Question: I am currently compiling an assembler program in DosBox, but I keep getting some errors.
Can someone help me fix them?
I am attaching a screenshot with the errors I receive on MASM and link.

This is my code:
'''
DATA SEGMENT
NUM1 DB ?
NUM2 DB ?
RESULT DB ?
MSG1 DB 10,13,"ENTER FIRST NUMBER TO MULTIPLY : $"
MSG2 DB 10,13,"ENTER SECOND NUMBER TO MULTIPLY : $"
MSG3 DB 10 ,13,"RESULT OF MULTIPLICATION IS : $"
ENDS
CODE SEGMENT
ASSUME DS:DATA,CS:CODE
START:
MOV AX,DATA
MOV DS,AX
LEA DX,MSG1
MOV AH,9
INT 21H
MOV AH,1
INT 21H
SUB AL,30H
MOV NUM1,AL
LEA DX,MSG2
MOV AH,9
INT 21H
MOV AH,1
INT 21H
SUB AL,30H
MOV NUM2,AL
MUL NUM1
MOV RESULT,AL
AAM
ADD AH,30H
ADD AL,30H
MOV BX,AX
LEA DX,MSG3
MOV AH,9
INT 21H
MOV AH,2
MOV DL,BH
INT 21H
MOV AH,2
MOV DL,BL
INT 21H
MOV AH,4CH
INT 21H
ENDS
END START
'''
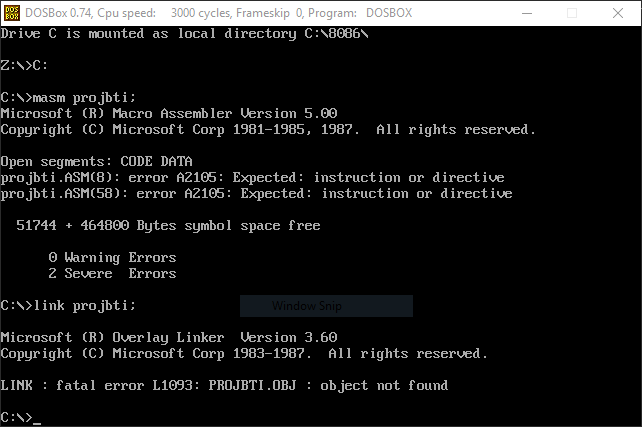
Answer: The signature of the <URL> directive is as follows:
'''
name SEGMENT [[READONLY]] [[align]] [[combine]] [[use]] [[characteristics]] ALIAS(string) [['class']]
statements
name ENDS
'''
So your code contains two errors which are mentioned by the assembler:
'''
DATA SEGMENT
NUM1 DB ?
...
ENDS ; This line should be: DATA ENDS
'''
and
'''
CODE SEGMENT
ASSUME DS:DATA,CS:CODE
START:
...
ENDS ; This line should be: CODE ENDS
'''
So you were missing the respective names before the 'ENDS' directives, that's all.